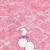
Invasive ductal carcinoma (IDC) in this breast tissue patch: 0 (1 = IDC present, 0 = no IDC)